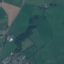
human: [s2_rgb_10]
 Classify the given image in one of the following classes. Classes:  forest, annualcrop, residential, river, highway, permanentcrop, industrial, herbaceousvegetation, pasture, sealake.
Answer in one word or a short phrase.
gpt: Pasture